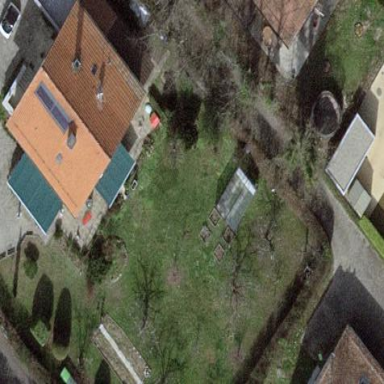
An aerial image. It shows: Garden surrounded by fence.